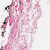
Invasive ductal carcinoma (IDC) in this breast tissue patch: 0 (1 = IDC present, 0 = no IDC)